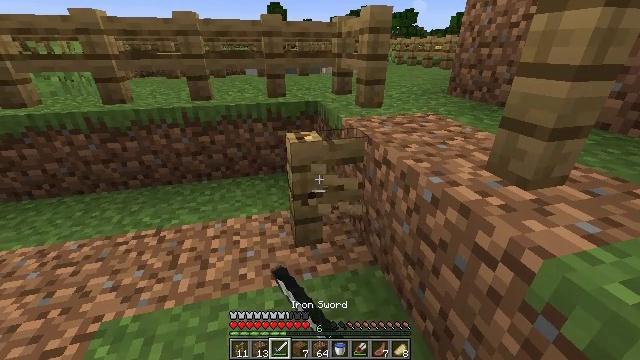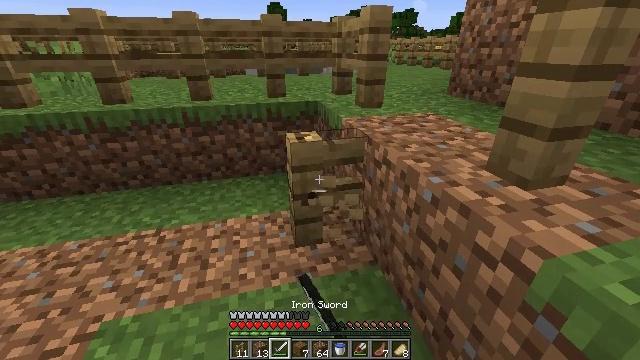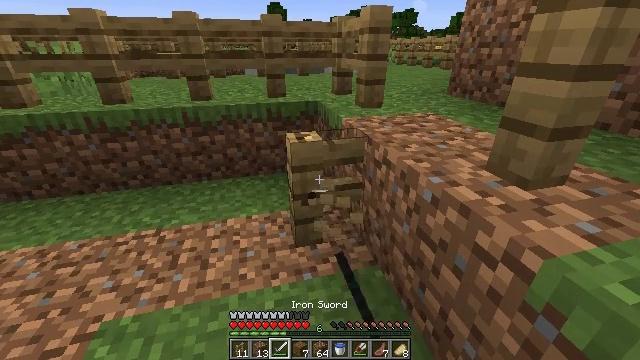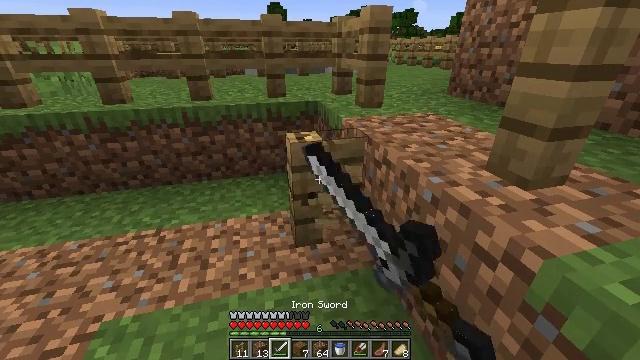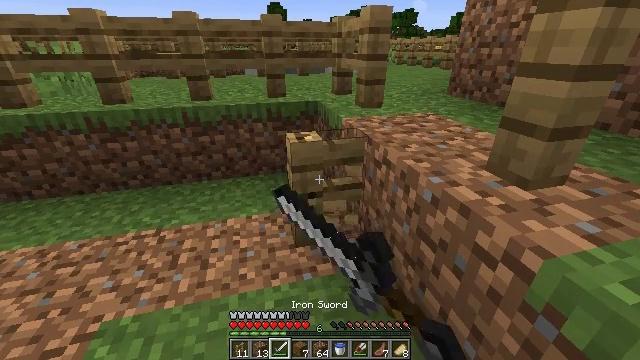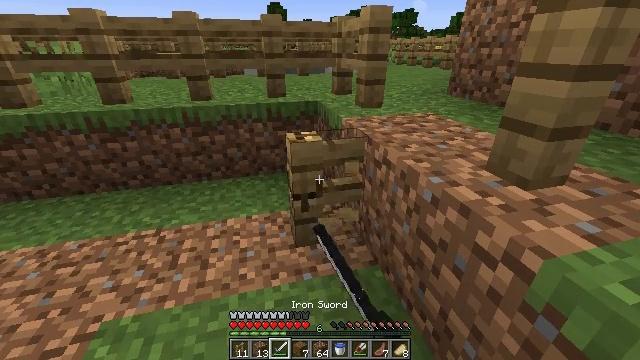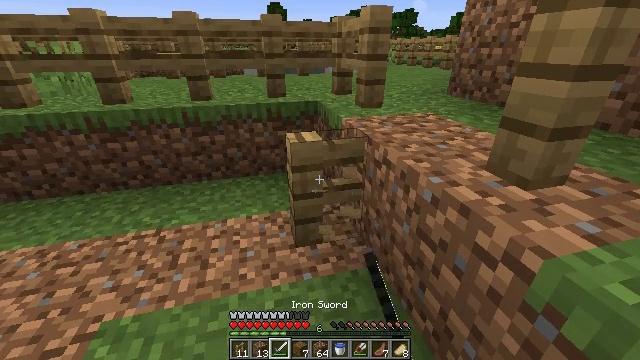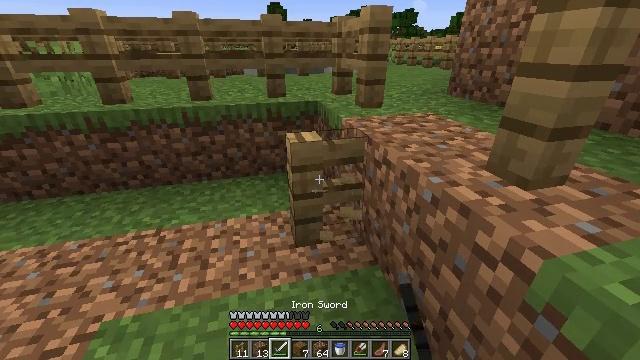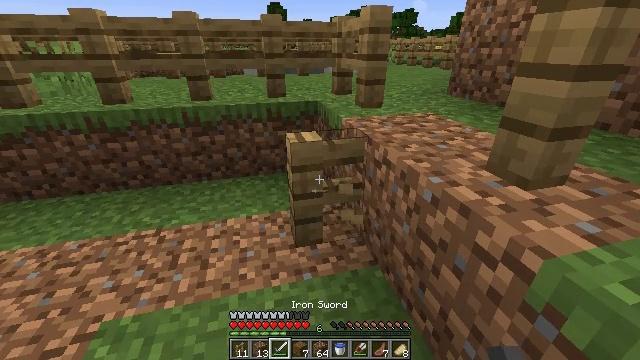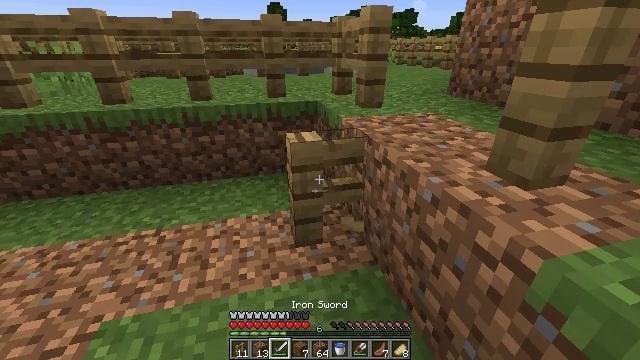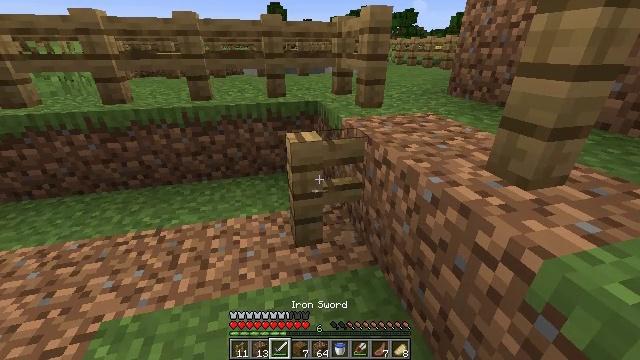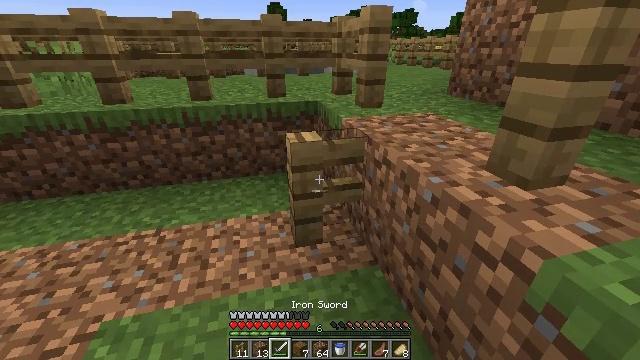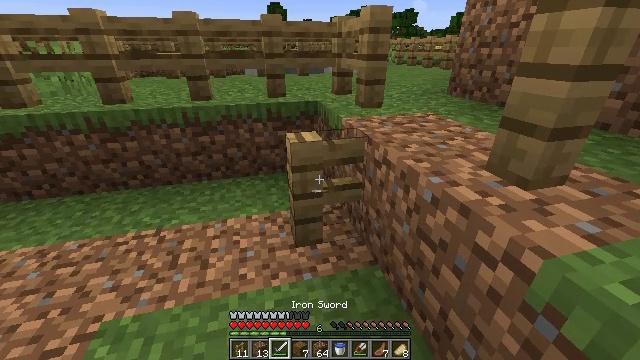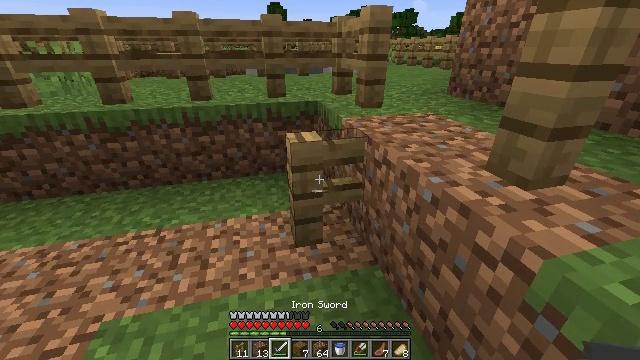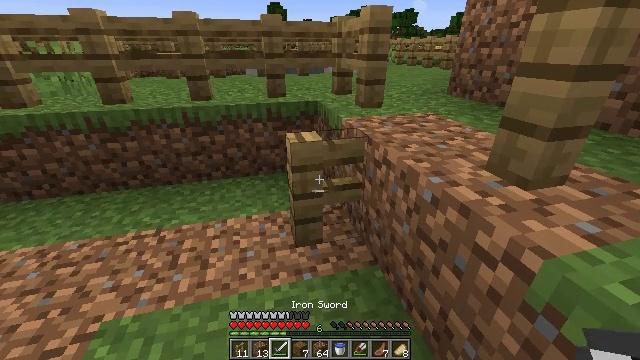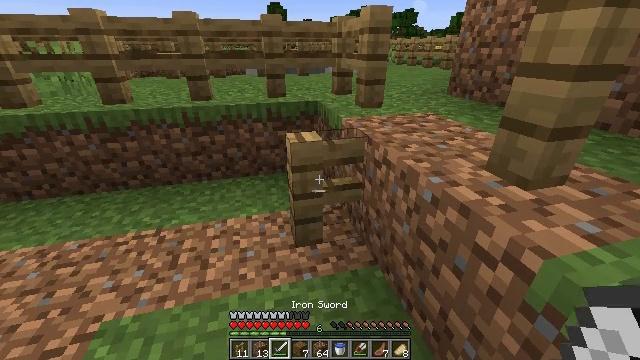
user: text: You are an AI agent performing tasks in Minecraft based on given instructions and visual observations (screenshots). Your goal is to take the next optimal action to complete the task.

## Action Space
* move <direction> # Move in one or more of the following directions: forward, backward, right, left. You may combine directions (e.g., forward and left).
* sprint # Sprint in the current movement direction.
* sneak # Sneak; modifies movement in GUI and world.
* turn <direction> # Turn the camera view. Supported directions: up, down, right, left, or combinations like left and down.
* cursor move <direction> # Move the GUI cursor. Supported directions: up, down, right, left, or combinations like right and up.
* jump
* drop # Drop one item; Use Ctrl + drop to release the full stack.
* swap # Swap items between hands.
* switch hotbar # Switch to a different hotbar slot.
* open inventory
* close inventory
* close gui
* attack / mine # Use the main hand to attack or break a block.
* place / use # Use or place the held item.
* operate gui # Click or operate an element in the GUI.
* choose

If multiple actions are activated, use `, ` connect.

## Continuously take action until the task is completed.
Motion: motion action
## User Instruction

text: Break down the oak fence.
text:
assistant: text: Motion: attack / mine
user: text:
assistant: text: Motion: attack / mine
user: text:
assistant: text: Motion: attack / mine
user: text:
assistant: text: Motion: attack / mine
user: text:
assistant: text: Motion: attack / mine
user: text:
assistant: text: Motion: no_op
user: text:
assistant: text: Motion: no_op
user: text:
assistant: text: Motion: no_op
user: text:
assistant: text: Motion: no_op
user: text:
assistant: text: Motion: no_op
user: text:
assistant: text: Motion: no_op
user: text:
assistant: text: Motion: no_op
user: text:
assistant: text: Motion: no_op
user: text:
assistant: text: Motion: no_op
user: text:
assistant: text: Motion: no_op
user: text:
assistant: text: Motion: no_op
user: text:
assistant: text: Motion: no_op
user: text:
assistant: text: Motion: no_op
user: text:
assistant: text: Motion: no_op
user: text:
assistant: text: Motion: no_op
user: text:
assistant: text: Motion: no_op
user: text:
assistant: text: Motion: no_op
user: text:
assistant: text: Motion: no_op
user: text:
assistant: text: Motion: no_op
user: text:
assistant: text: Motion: no_op
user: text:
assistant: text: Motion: attack / mine
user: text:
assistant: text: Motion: attack / mine
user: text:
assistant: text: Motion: no_op
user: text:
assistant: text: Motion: no_op
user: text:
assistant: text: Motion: attack / mine